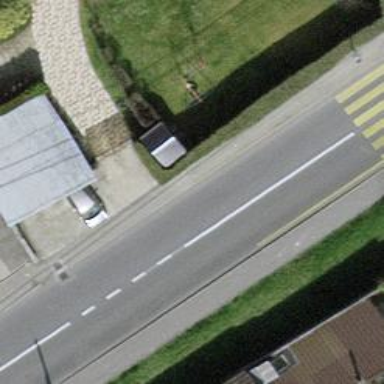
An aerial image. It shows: Sidewalk made of asphalt leading to platform for public transport.